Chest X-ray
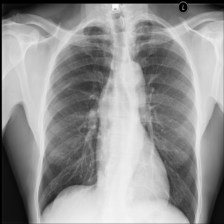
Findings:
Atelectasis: negative
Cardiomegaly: negative
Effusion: negative
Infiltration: negative
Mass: negative
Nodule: positive
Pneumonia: negative
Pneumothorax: negative
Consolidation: negative
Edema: negative
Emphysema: negative
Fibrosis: negative
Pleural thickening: negative
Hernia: negative